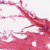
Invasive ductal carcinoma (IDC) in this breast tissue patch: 0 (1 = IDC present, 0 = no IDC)